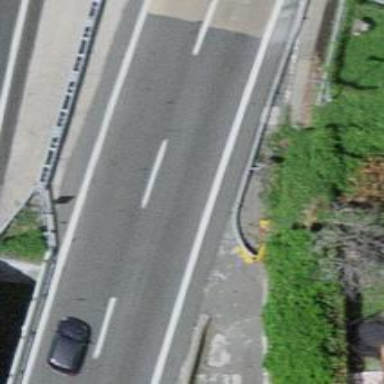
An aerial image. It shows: Asphalt motorway.